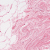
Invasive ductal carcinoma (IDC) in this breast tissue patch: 0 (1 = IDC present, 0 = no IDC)